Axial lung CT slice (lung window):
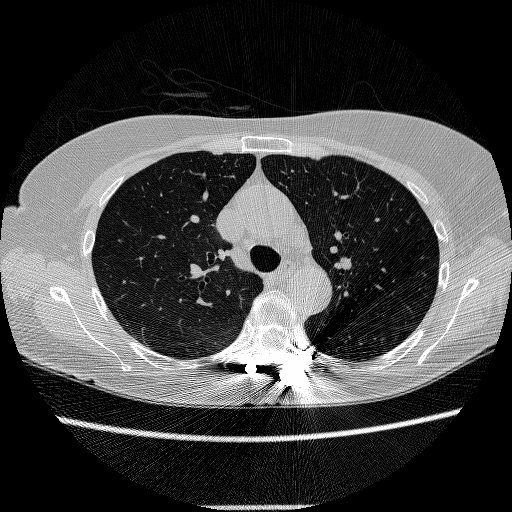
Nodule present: no